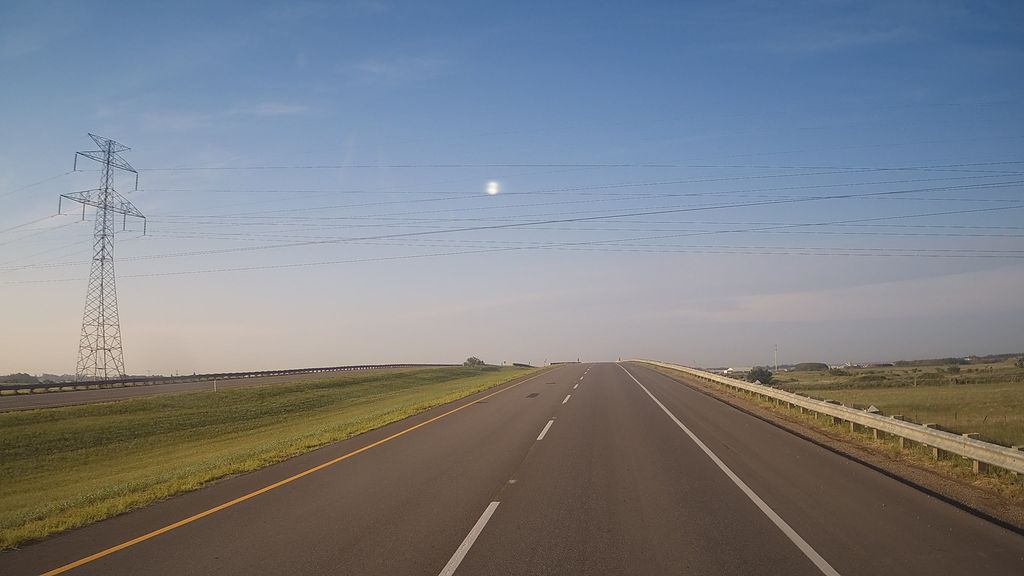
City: saskatoon